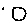
Label: moon